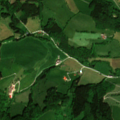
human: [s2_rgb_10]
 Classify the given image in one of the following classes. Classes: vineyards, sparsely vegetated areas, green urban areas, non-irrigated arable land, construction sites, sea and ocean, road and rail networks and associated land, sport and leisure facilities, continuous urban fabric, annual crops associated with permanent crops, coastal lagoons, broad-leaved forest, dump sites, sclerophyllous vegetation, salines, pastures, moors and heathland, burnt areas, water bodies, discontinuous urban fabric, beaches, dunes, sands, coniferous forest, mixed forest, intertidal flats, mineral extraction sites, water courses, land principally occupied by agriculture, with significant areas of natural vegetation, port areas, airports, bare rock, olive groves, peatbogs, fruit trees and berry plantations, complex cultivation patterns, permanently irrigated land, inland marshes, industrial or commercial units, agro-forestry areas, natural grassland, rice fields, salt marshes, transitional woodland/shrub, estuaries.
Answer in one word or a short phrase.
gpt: pastures, land principally occupied by agriculture, with significant areas of natural vegetation, mixed forest